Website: walmart
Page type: gifting
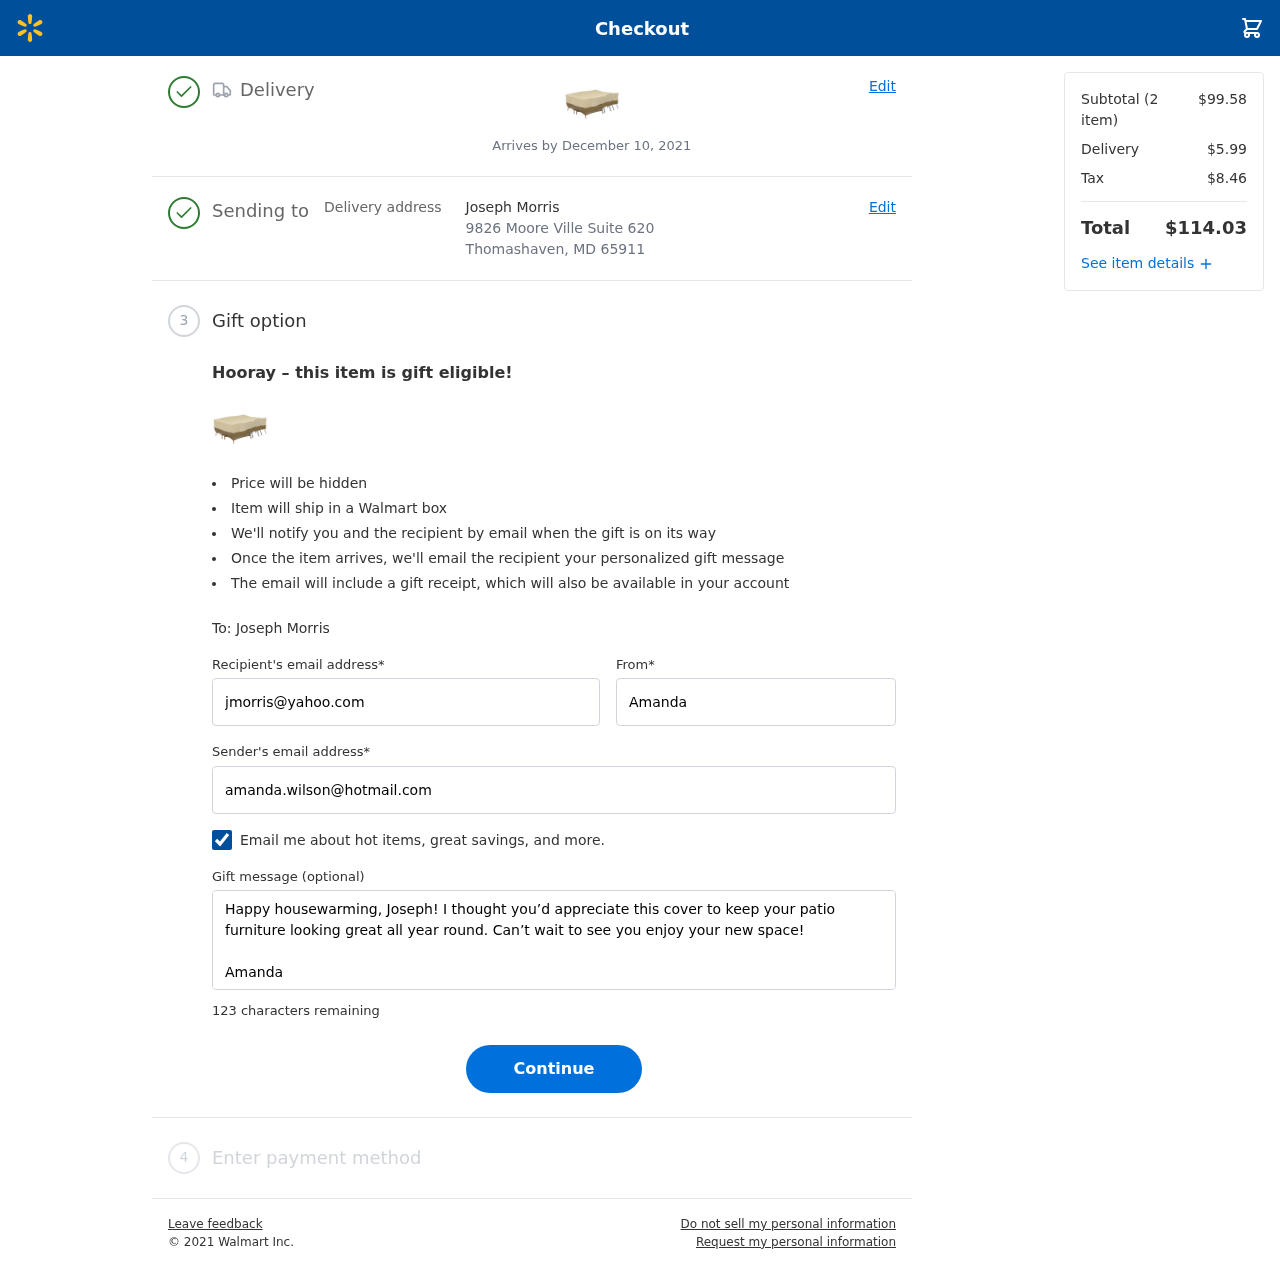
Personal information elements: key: PII_CITY_STATE_ZIP
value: Thomashaven, MD 65911
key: PII_EMAIL
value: amanda.wilson@hotmail.com
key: PII_FIRSTNAME
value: Amanda
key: PII_GIFT_EMAIL
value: jmorris@yahoo.com
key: PII_GIFT_FULLNAME
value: Joseph Morris
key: PII_GIFT_MESSAGE
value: Happy housewarming, Joseph! I thought you’d appreciate this cover to keep your patio furniture looking great all year round. Can’t wait to see you enjoy your new space!

Amanda
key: PII_STREET
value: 9826 Moore Ville Suite 620
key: PII_GIFT_FIRSTNAME
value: Joseph
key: PII_GIFT_LASTNAME
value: Morris
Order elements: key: ORDER_DELIVERY_DATE
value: Arrives by December 10, 2021
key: ORDER_NUM_ITEMS
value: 2
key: ORDER_SUBTOTAL
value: $99.58
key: ORDER_SHIPPING_COST
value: $5.99
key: ORDER_TAX
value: $8.46
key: ORDER_TOTAL
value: $114.03